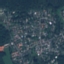
Land use / land cover class: Residential